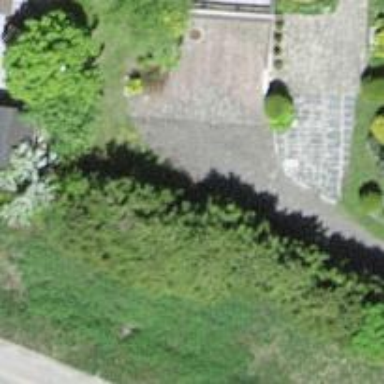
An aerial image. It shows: Driveway.